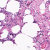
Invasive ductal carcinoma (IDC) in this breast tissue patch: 0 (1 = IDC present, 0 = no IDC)